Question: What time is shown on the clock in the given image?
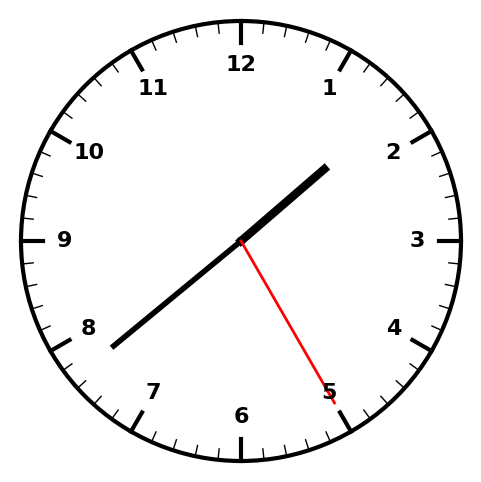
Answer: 01:38:25